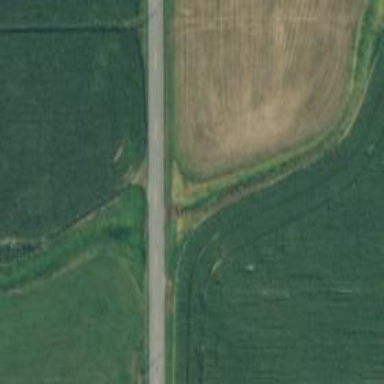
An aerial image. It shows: Culvert tunnel.